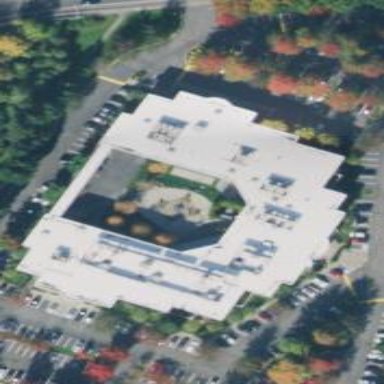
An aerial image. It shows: Office building.